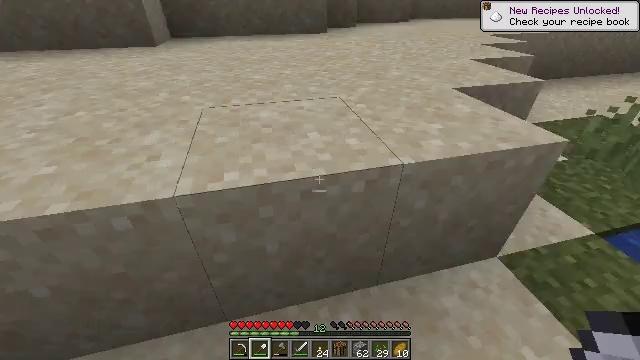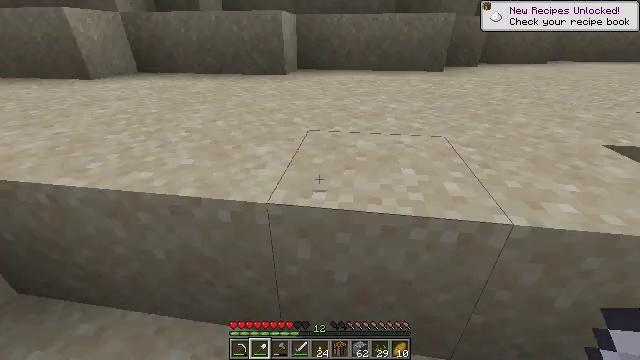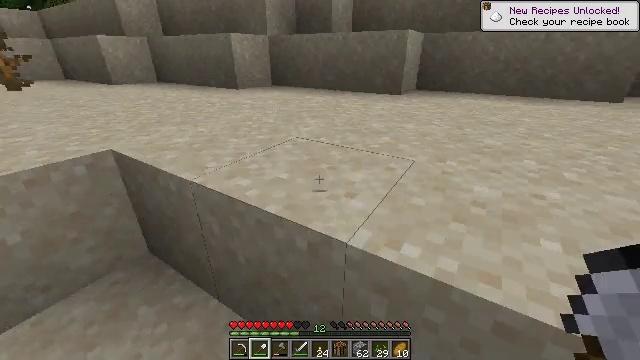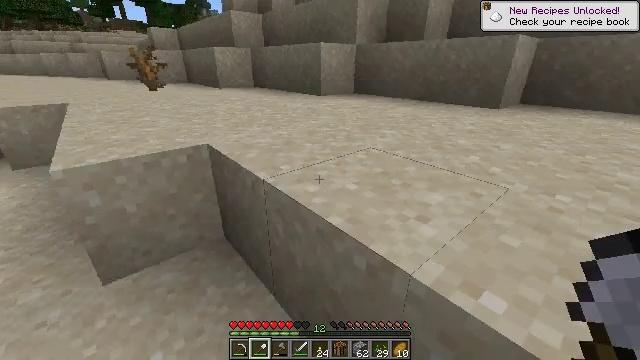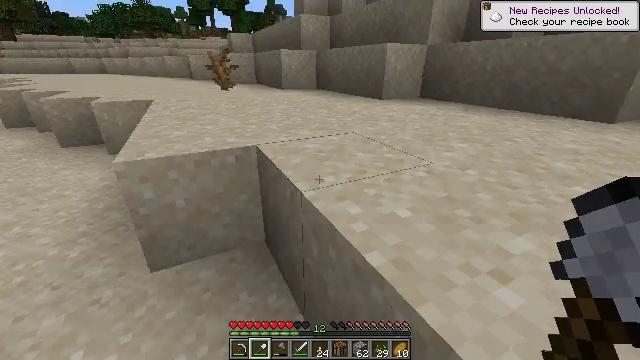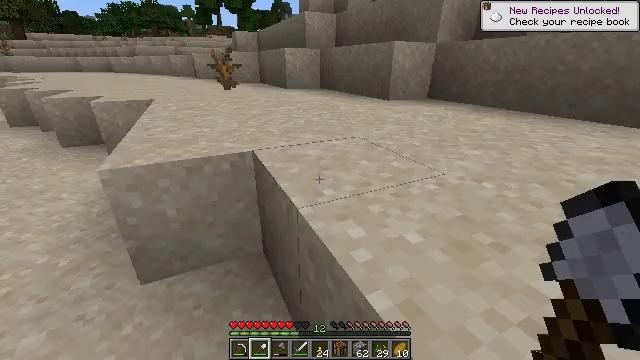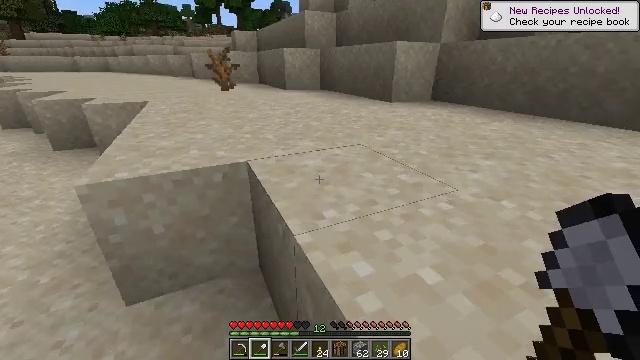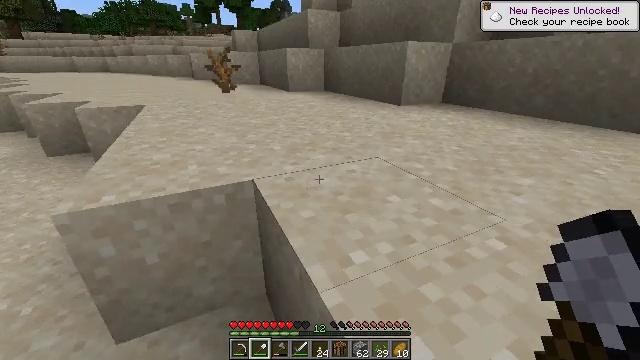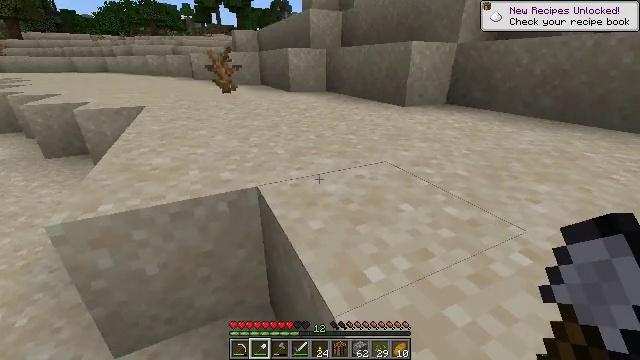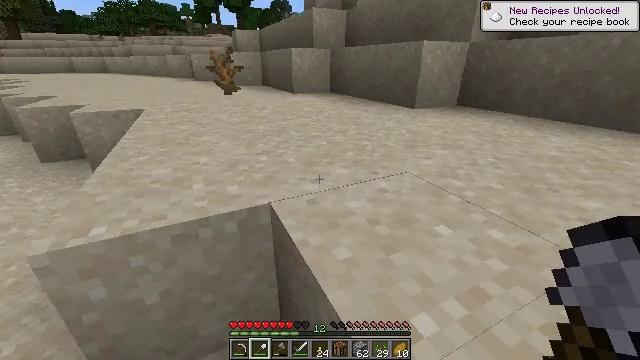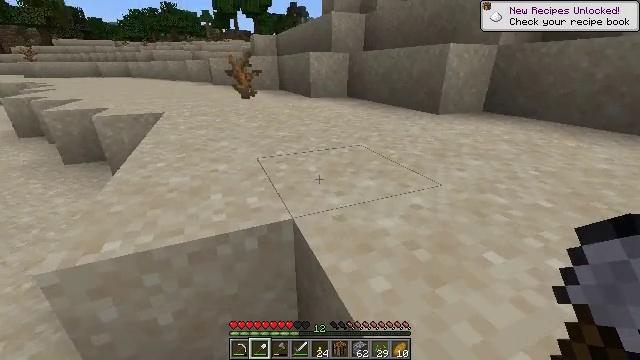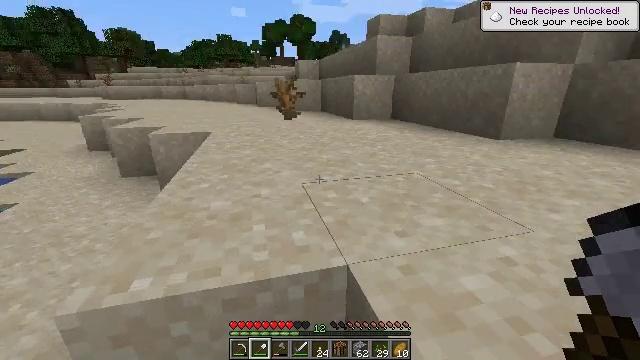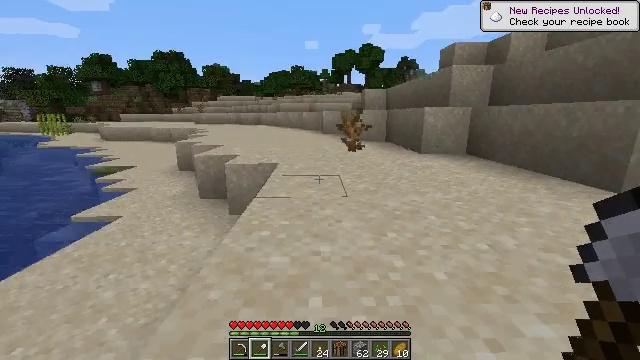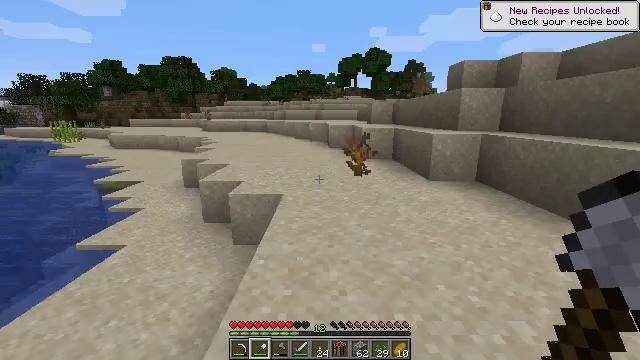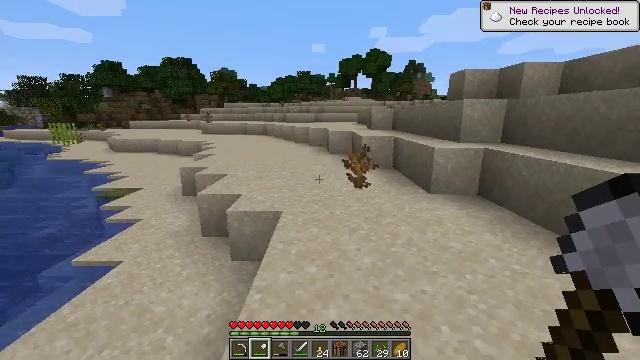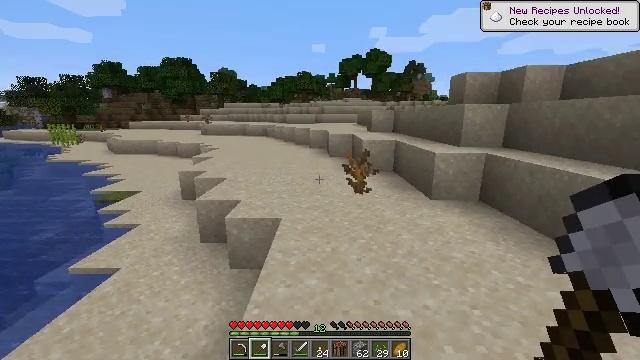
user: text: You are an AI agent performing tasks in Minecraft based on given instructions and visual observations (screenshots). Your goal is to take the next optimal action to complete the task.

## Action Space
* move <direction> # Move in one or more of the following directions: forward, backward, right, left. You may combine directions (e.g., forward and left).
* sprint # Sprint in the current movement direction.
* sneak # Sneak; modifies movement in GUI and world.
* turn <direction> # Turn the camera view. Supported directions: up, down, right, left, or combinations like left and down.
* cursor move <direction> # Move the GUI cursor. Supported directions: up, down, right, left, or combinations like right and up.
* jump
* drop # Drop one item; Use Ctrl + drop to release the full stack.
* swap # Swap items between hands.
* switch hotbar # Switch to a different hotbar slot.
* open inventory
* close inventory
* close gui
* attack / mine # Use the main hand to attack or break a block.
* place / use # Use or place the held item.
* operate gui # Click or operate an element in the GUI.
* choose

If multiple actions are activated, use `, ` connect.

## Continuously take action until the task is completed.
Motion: motion action
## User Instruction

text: Collect sugar cane near water sources.
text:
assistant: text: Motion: move forward, turn left and up
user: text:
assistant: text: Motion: move forward, turn left and up
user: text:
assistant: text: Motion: move forward, turn left and up
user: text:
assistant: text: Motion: move forward, turn left
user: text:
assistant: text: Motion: move forward, turn left
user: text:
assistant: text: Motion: move forward
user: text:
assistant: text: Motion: move forward
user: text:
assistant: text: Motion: move forward
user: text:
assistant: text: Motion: move forward
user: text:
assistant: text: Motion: move forward, turn left
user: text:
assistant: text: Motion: move forward, turn left and up
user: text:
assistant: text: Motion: move forward, turn left and up, jump
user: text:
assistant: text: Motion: move forward, turn left, jump
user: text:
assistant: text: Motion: move forward, jump
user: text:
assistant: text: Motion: move forward, jump
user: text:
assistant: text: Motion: move forward, jump
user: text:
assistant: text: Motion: move forward, jump
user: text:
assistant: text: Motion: move forward
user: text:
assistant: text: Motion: move forward
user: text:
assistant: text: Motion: move forward
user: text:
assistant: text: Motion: move forward
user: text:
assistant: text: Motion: move forward
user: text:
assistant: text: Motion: move forward, turn left
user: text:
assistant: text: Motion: move forward, sprint, turn left
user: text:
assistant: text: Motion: move forward, sprint
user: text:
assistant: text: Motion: move forward, sprint
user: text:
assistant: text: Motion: move forward, sprint
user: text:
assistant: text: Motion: move forward, sprint
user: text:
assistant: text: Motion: move forward, sprint
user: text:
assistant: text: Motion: move forward, sprint